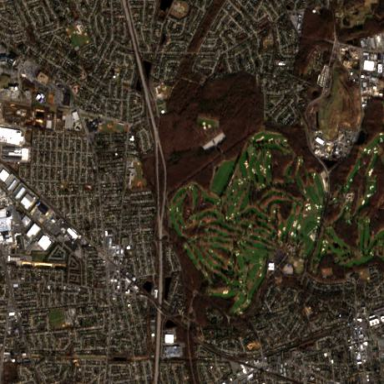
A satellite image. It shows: Golf course.